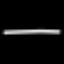
Label: line